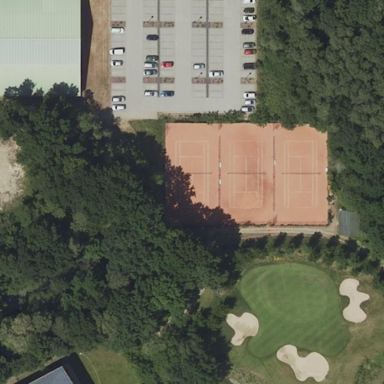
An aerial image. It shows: Tennis court on pitch.